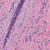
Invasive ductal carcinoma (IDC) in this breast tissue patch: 0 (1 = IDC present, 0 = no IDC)